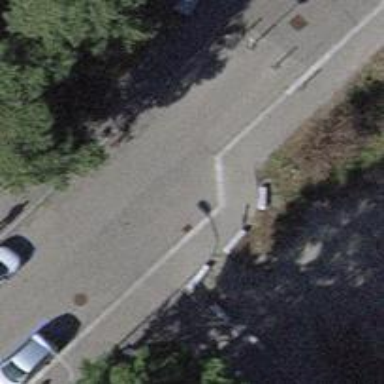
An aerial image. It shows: Block barrier.